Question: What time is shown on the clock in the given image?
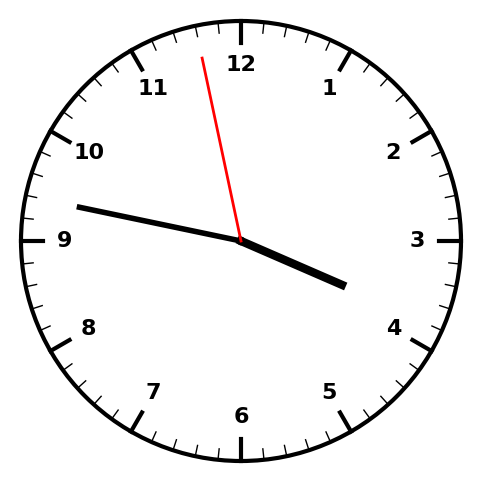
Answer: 03:46:58